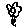
Label: flower